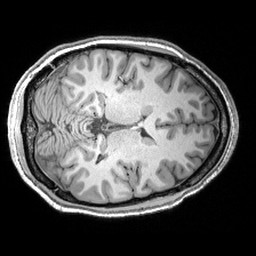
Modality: T1w
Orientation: axial
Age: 25
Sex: male
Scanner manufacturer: siemens
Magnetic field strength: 3 T
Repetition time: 2.53 s
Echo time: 0.00299 s